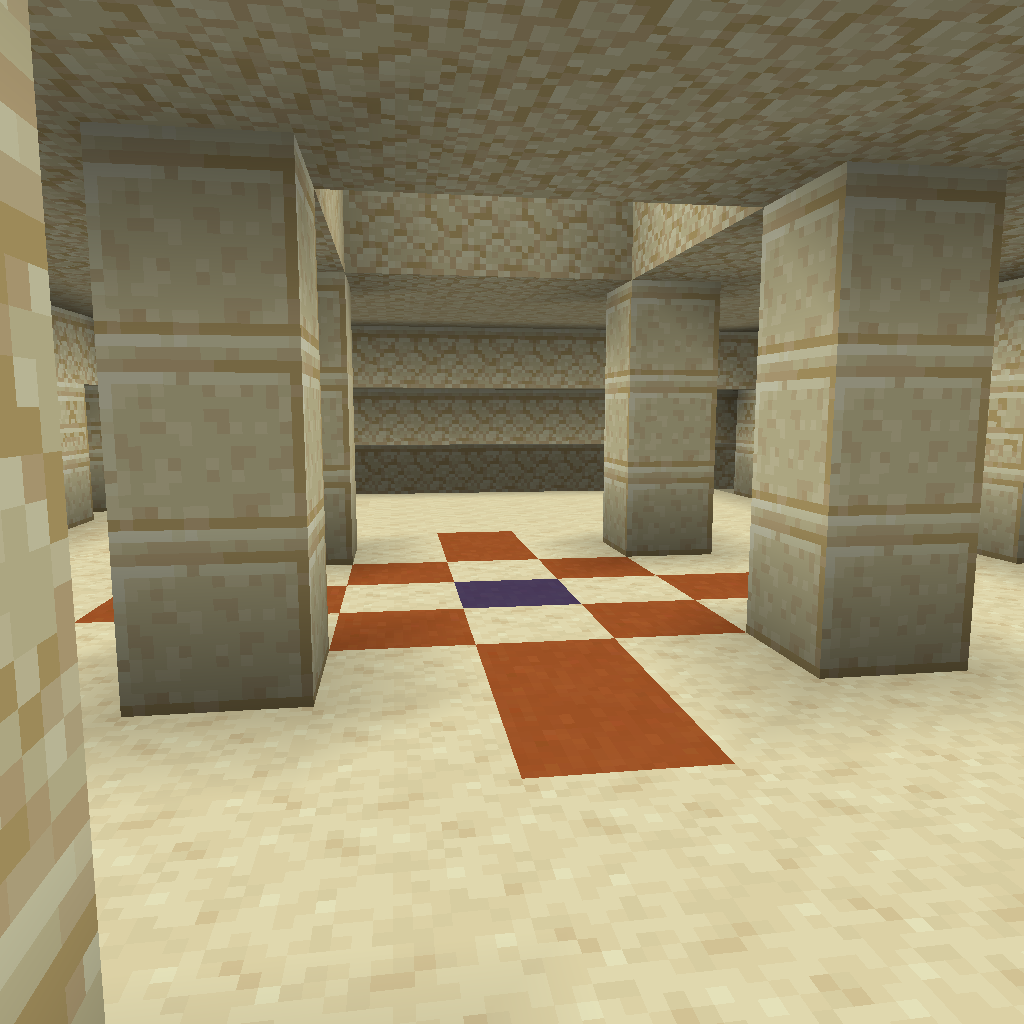
inside desert pyramid with pattern floor